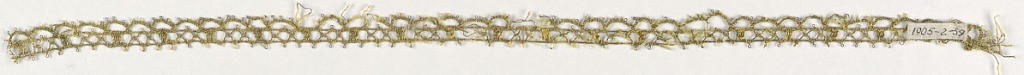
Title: Trimming
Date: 17th century
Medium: metal-wrapped silk thread Technique: bobbin lace
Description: Design of lozenges with solid blocks at intervals. Scallops on one edge and picots on the other.